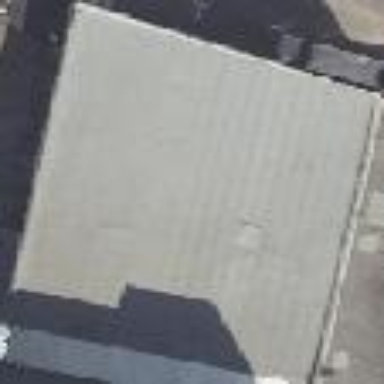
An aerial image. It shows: Commercial building.